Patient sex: F
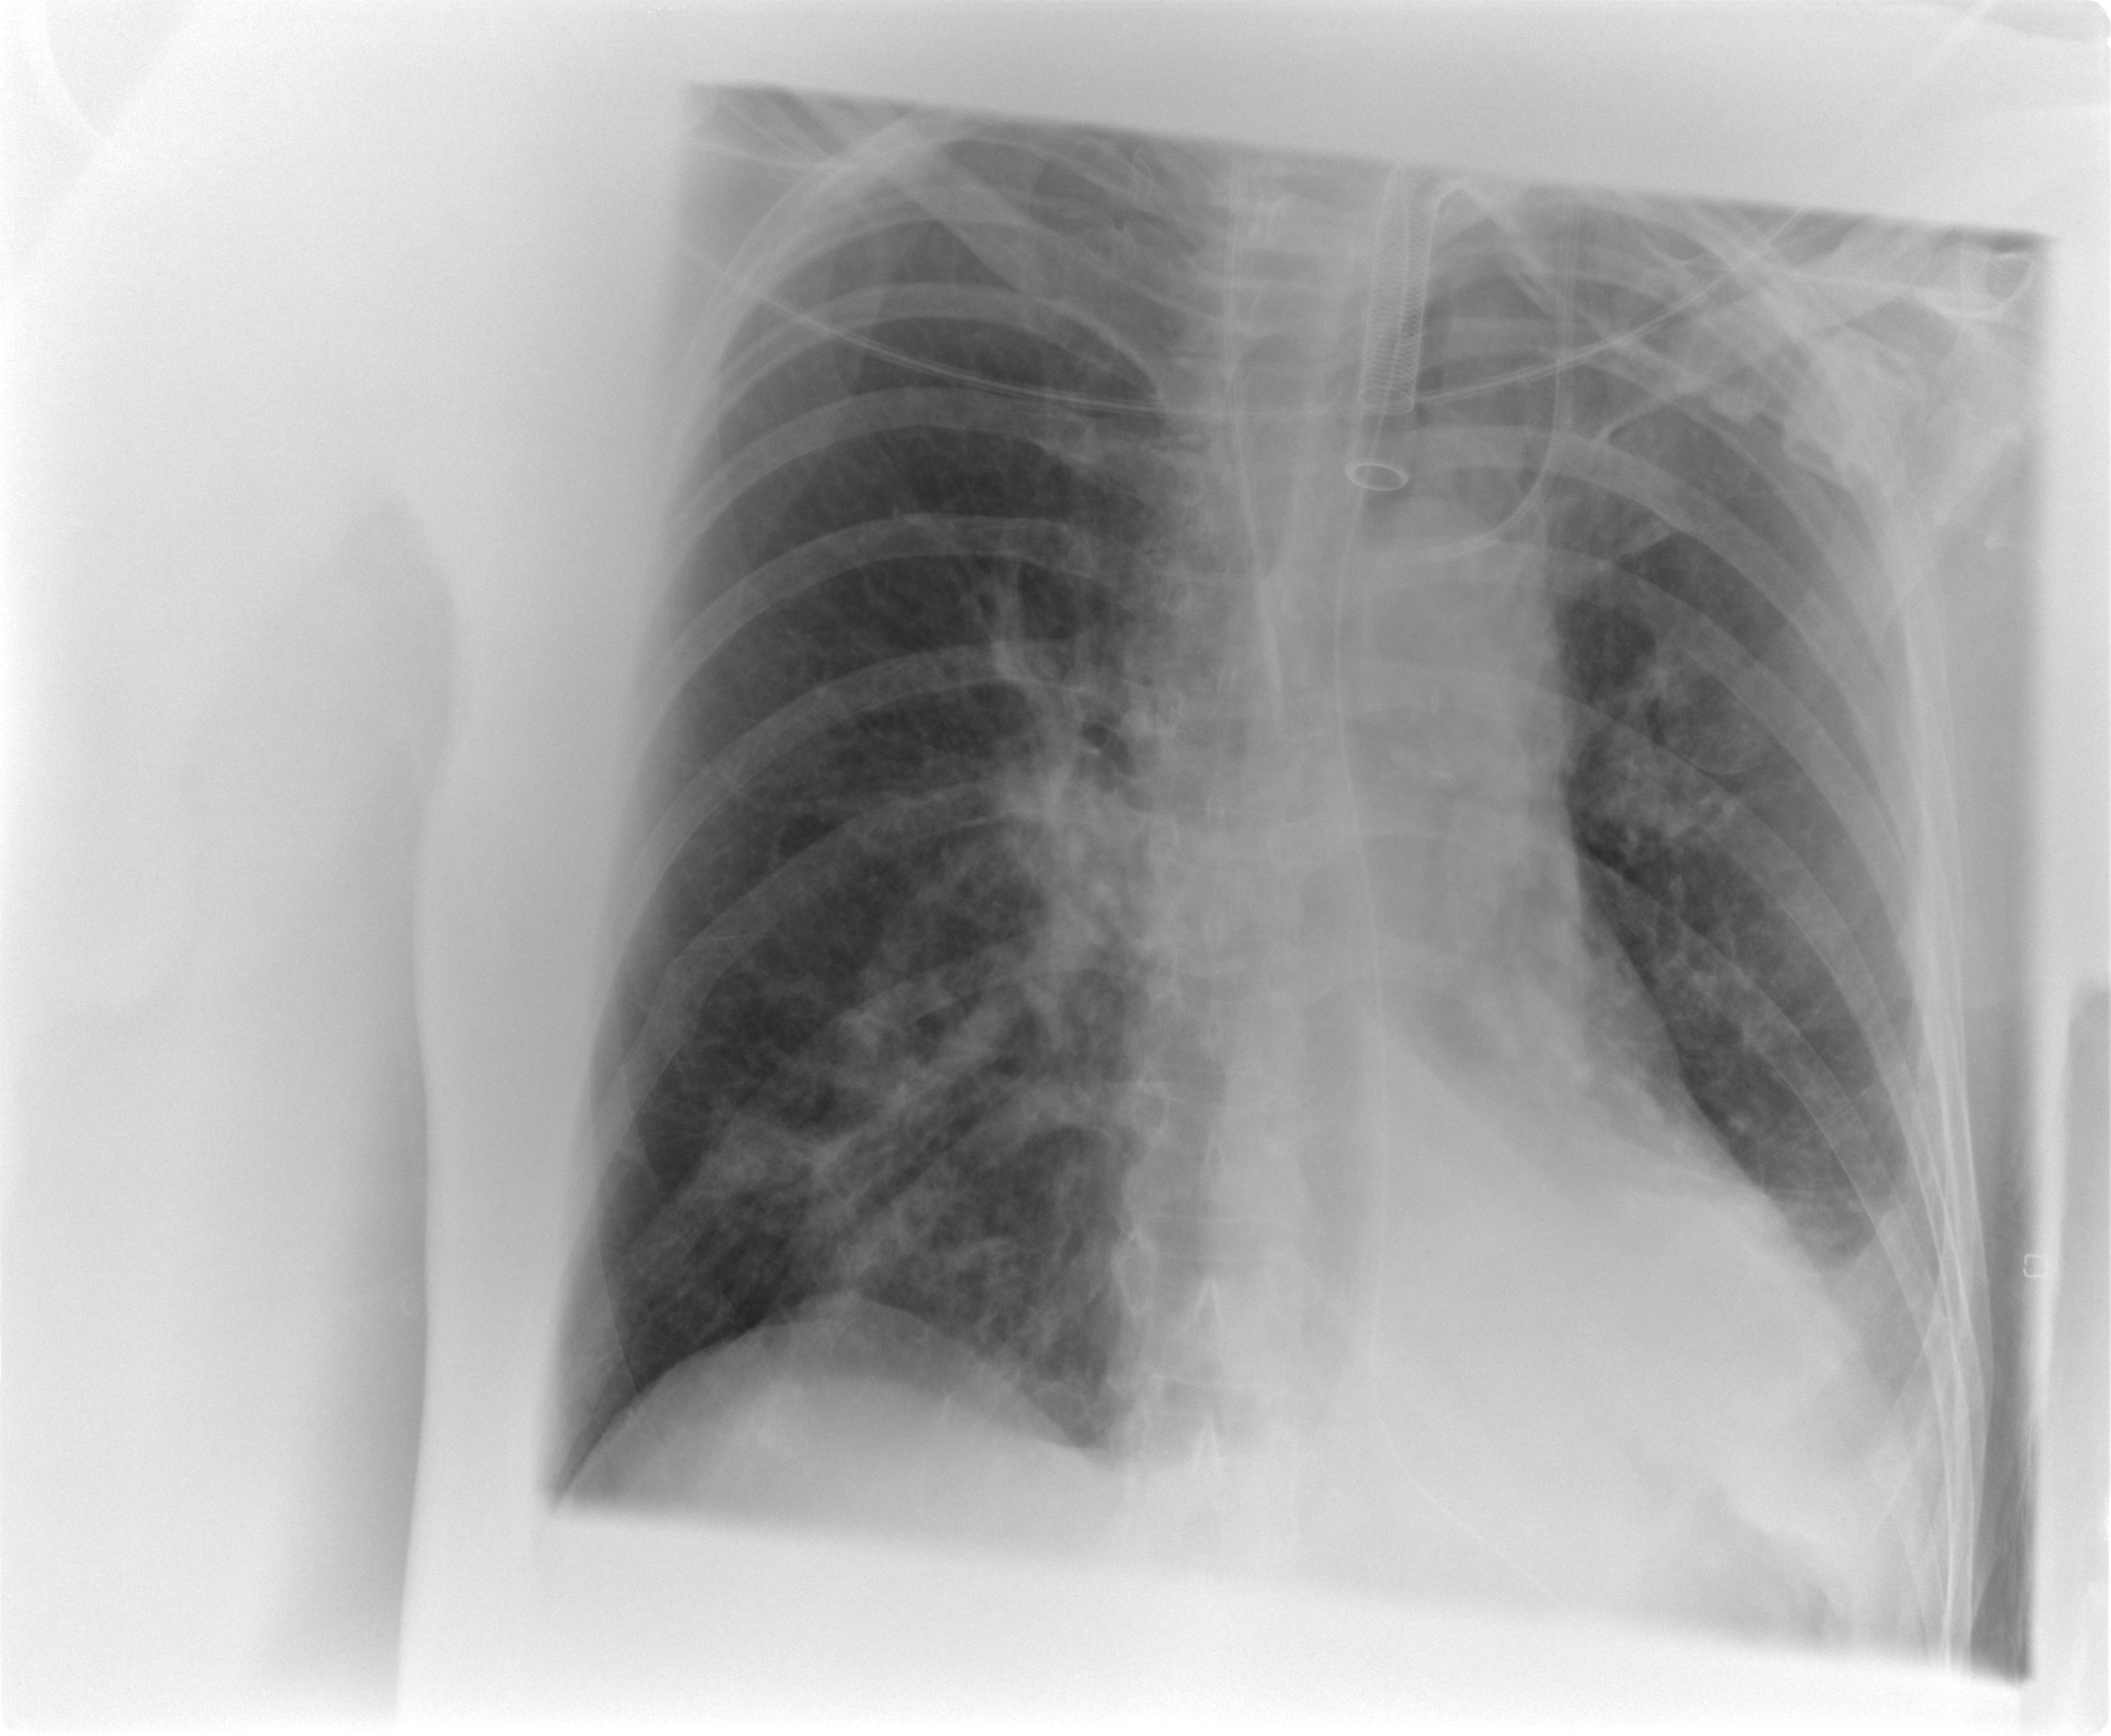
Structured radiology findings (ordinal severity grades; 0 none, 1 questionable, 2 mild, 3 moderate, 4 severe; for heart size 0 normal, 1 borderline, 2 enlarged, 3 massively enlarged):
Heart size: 0
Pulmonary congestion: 2
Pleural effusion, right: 0
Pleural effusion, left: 3
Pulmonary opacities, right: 2
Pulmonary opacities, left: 1
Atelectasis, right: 2
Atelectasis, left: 2